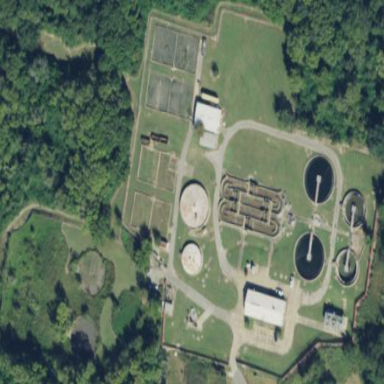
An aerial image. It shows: View of wastewater plant.